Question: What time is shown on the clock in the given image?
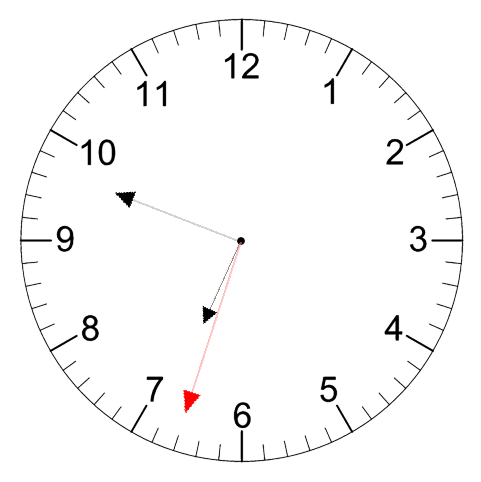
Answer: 06:48:33